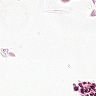
Metastatic tissue present: no